Question:
SOURCE CODE OF SQL FILE IS:
'''
-- phpMyAdmin SQL Dump
-- version 4.0.4.1
-- http://www.phpmyadmin.net
--
-- Host: 127.0.0.1
-- Generation Time: Oct 20, 2021 at 07:03 PM
-- Server version: 5.5.32
-- PHP Version: 5.4.16
SET SQL_MODE = "NO_AUTO_VALUE_ON_ZERO";
SET time_zone = "+00:00";
/*!40101 SET @OLD_CHARACTER_SET_CLIENT=@@CHARACTER_SET_CLIENT */;
/*!40101 SET @OLD_CHARACTER_SET_RESULTS=@@CHARACTER_SET_RESULTS */;
/*!40101 SET @OLD_COLLATION_CONNECTION=@@COLLATION_CONNECTION */;
/*!40101 SET NAMES utf8 */;
--
-- Database: 'test'
--
-- --------------------------------------------------------
--
-- Table structure for table 'test_table'
--
CREATE TABLE IF NOT EXISTS 'test_table' (
'id' int(11) NOT NULL,
'title' text CHARACTER SET utf8
) ENGINE=MyISAM DEFAULT CHARSET=utf8 COLLATE=utf8_unicode_ci;
--
-- Dumping data for table 'test_table'
--
INSERT INTO 'test_table' ('id', 'title') VALUES
(2, 'yshyl qTrh'),
(3, 'tws`h Sn`t Uraynd bkhtr'),
(4, 'lwnd mkhsh'),
(5, 'nhdh gstr'),
(6, 'pkhn bdhr');
/*!40101 SET CHARACTER_SET_CLIENT=@OLD_CHARACTER_SET_CLIENT */;
/*!40101 SET CHARACTER_SET_RESULTS=@OLD_CHARACTER_SET_RESULTS */;
/*!40101 SET COLLATION_CONNECTION=@OLD_COLLATION_CONNECTION */;
'''
link to :
![sample query for this problem][2]
**What is the problem: **
By using of
> ALTER DATABASE
and
> ALTER TABLE
commands.
same as
'''
ALTER DATABASE databasename CHARACTER SET utf8mb4 COLLATE utf8mb4_unicode_ci;
ALTER TABLE tablename CONVERT TO CHARACTER SET utf8mb4 COLLATE utf8mb4_unicode_ci;
'''
we can convert an entire MySQL database characterset and collation to UTF-8
but my problem is that: ALTER TABLE tablename CHARACTER SET utf8
only sets the default charset on a table which is used for newly created columns.
And it does not convert existing columns that already have a char set.
how do it only by MySQL Commands and without exporting to file
pay attention:
Edit: add source sql insted linking to it
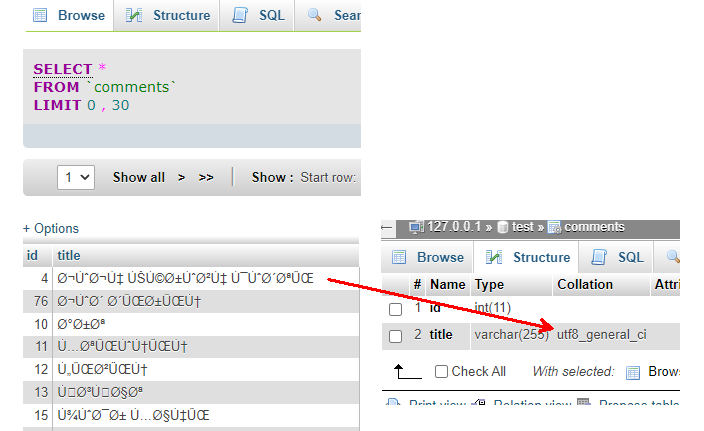
Answer: > Well-Defined problems lead to breakthrough solutions
Check out this simple solution:
'''
UPDATE 'test_table' SET 'title' = CONVERT(CAST(CONVERT(title USING latin1) AS
BINARY) USING utf8)
'''
Left: Run code
Right: Result of code
<URL>
Thanks,
<URL>
He is right